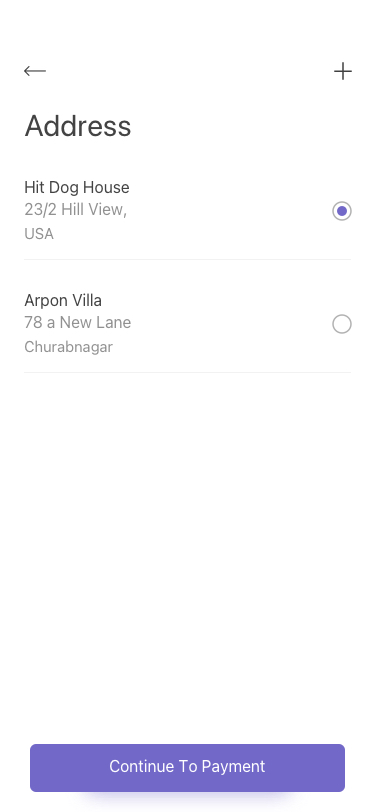
Text in this UI design:
Continue To Payment
USA
23/2 Hill View,
Hit Dog House
Churabnagar
78 a New Lane
Arpon Villa
Address